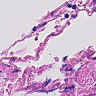
Metastatic tissue present: no